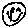
Label: smiley face